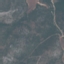
Label: HerbaceousVegetation